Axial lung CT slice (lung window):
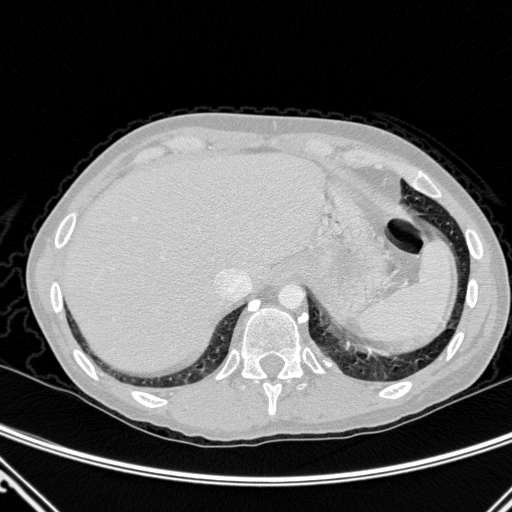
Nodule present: no